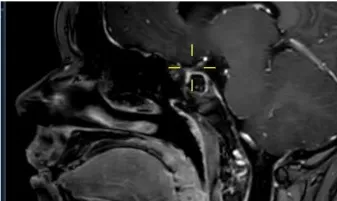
Course of craniopharyngioma on MR imaging. After four previous neurosurgical resections a cystic lesion close to the right optic nerve increases up to 1,1 cm visible on a sagittal image after contrast.
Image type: radiology (mri)